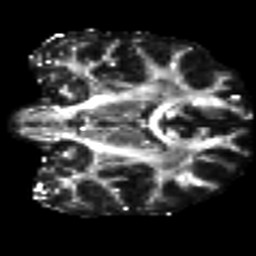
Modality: FA
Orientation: coronal
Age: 48
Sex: male
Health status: healthy
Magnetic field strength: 3 T
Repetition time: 8.4 s
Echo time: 0.0926 s